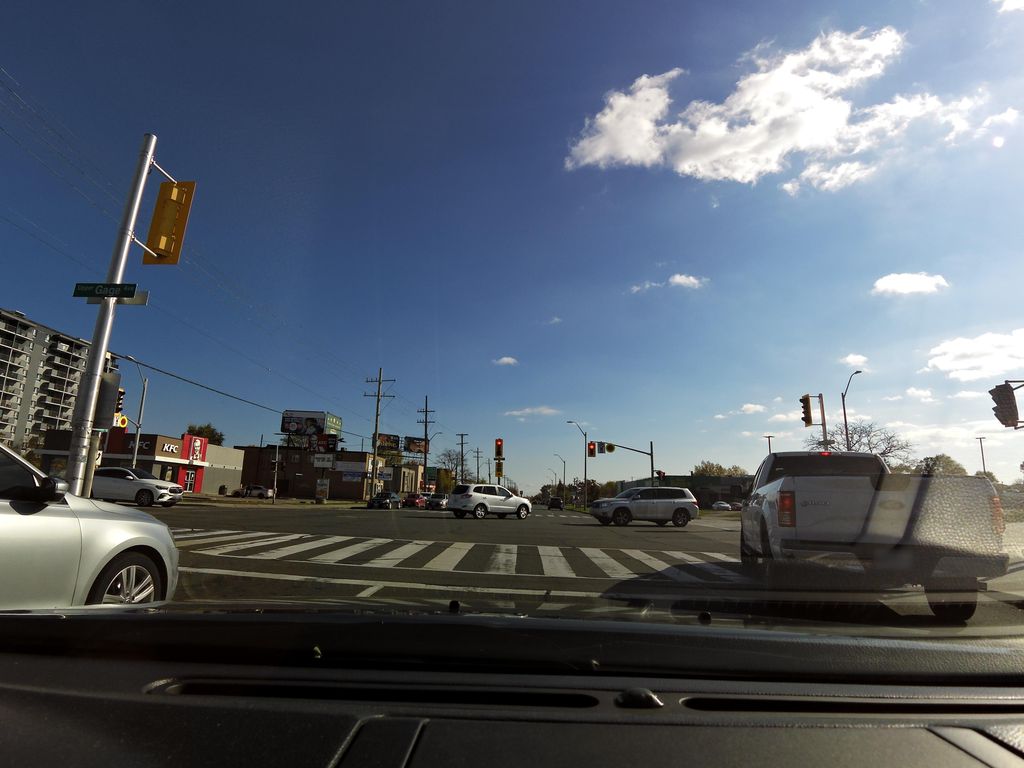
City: hamilton